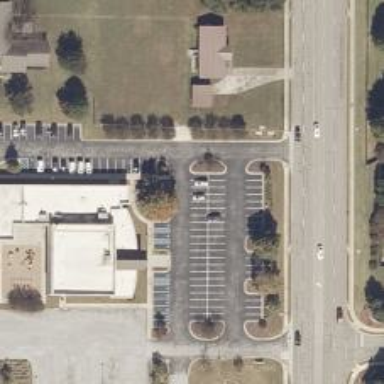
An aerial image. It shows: Parking space is available.